Interaction volume radius: 10 \u00c5
Interaction volume height: 10 \u00c5
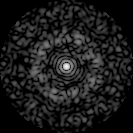
Disorder parameter: 0.8181